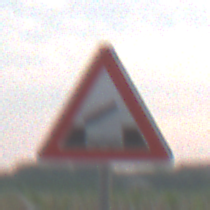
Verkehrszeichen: BeweglicheBruecke
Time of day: SunriseSunset
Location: Outdoor (Nature)
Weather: PartlyCloudy
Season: NotSpecified
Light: Natural